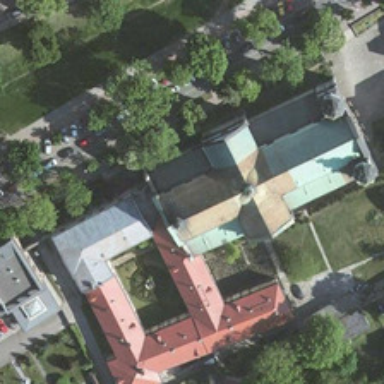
Many green trees are around a church .